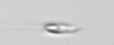
Label: flagellate_morphotype3